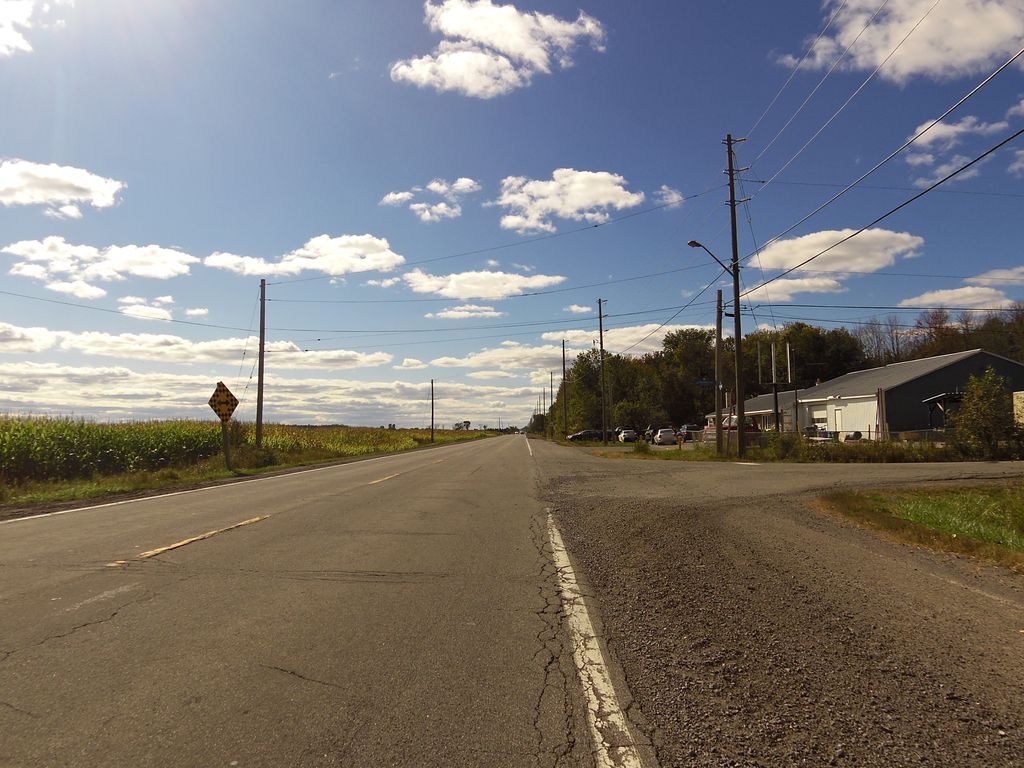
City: ottawa-gatineau